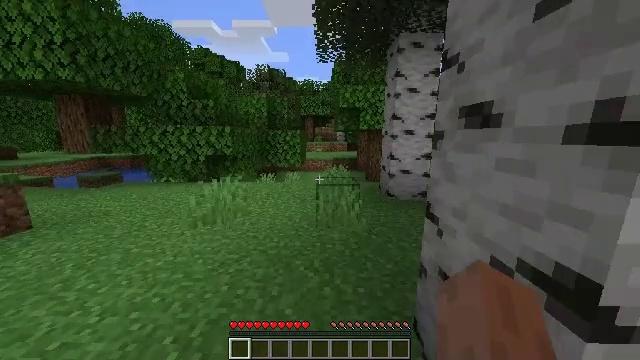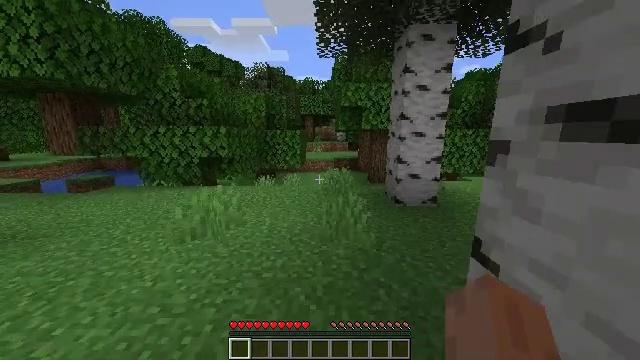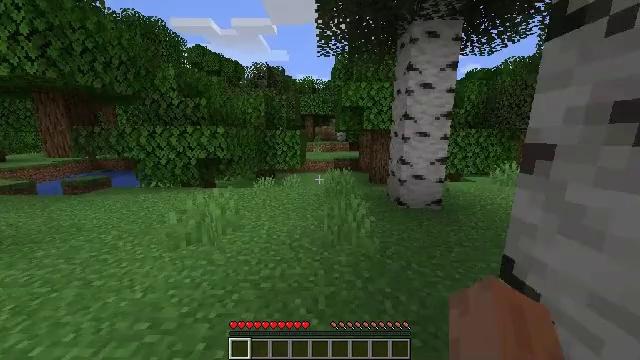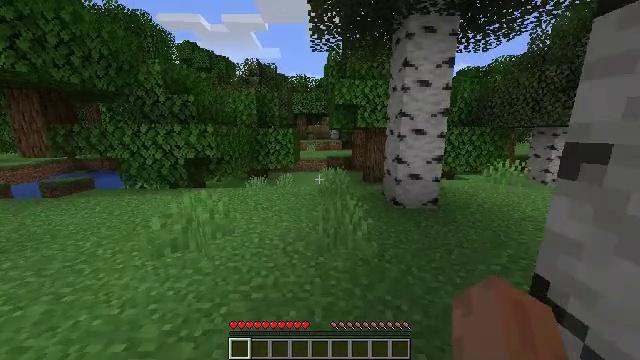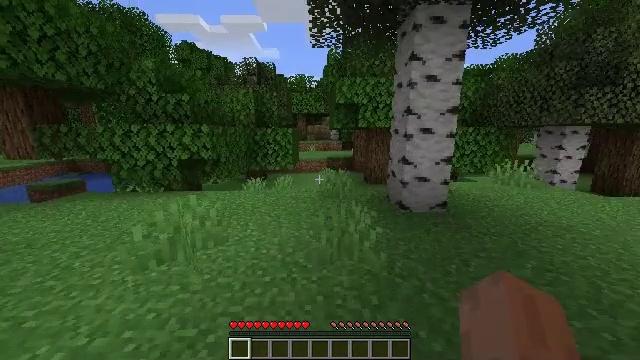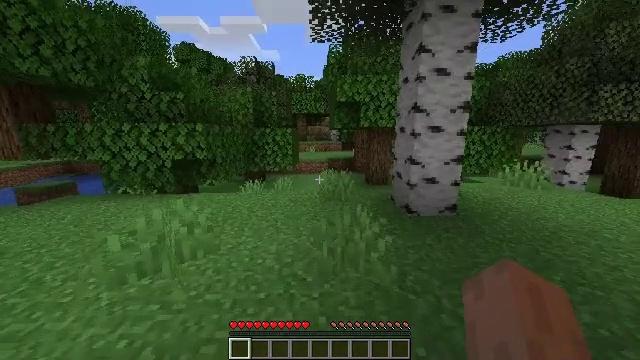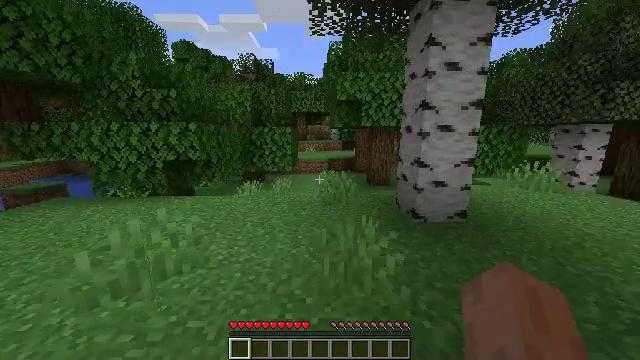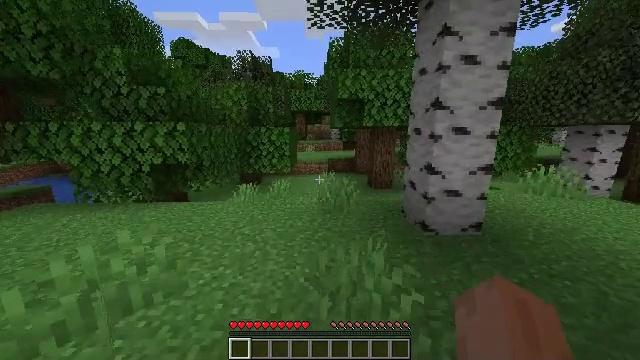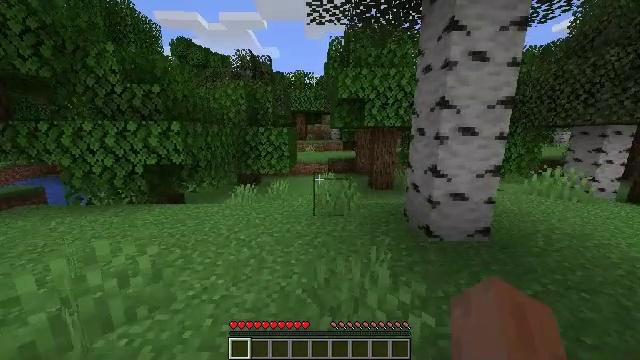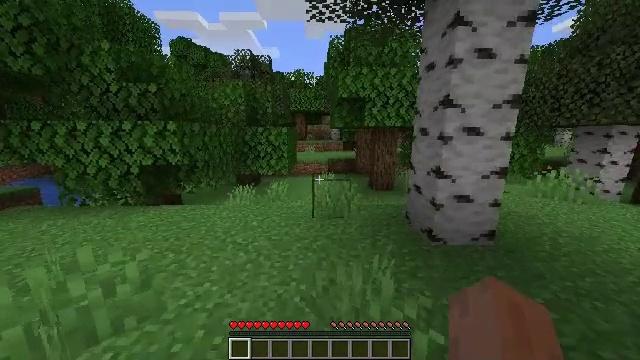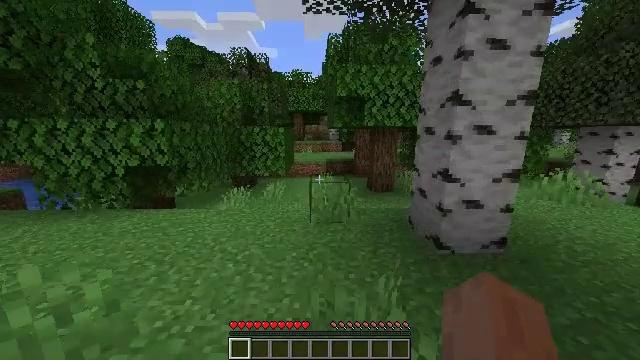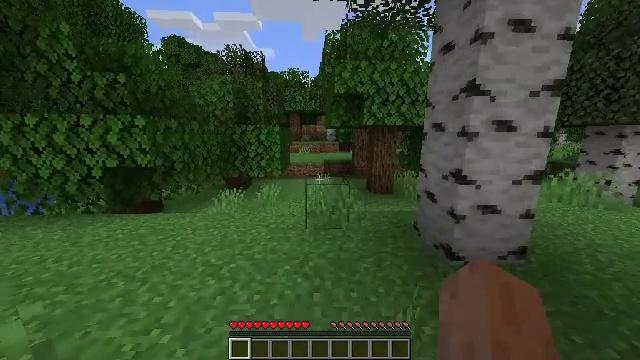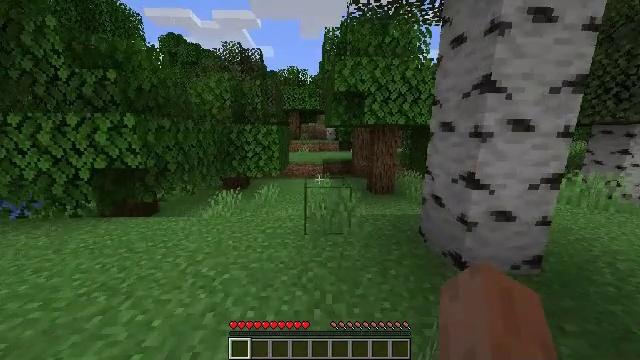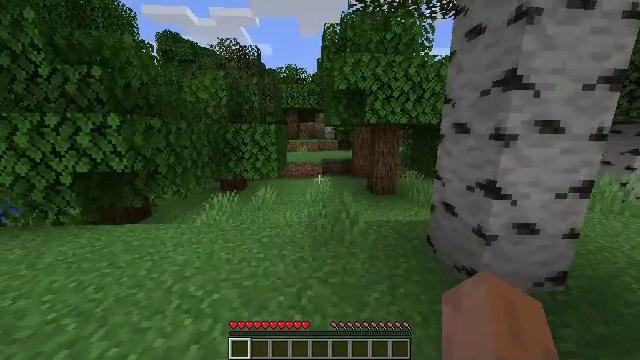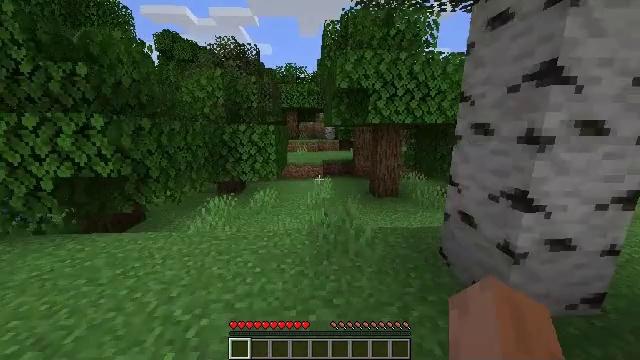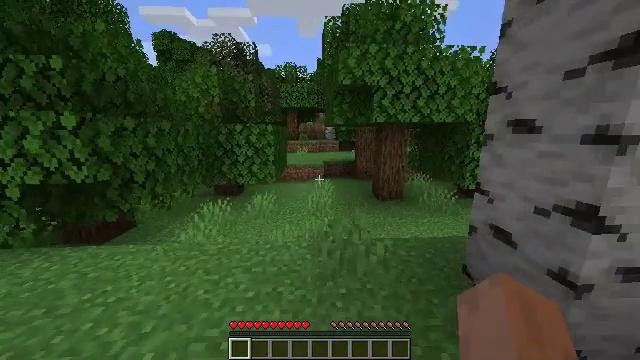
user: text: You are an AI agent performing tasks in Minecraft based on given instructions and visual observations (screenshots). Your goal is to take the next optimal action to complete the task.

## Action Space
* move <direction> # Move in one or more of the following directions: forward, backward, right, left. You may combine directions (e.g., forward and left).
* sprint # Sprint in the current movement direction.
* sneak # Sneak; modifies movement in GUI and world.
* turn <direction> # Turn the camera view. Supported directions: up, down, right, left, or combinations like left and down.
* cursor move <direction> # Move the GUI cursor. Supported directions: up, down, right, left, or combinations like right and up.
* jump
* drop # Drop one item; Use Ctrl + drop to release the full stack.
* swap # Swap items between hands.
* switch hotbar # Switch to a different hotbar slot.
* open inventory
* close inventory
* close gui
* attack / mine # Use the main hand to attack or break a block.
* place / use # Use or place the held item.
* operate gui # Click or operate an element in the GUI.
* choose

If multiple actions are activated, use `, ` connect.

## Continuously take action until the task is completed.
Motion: motion action
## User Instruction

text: Retrieve oak planks from the wooden block.
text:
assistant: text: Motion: move forward, attack / mine
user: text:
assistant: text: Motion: move forward, attack / mine
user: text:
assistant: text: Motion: move forward, turn right, attack / mine
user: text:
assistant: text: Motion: move forward, attack / mine
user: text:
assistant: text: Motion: move forward, attack / mine
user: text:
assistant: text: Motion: move forward, attack / mine
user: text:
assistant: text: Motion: move forward, attack / mine
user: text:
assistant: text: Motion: move forward, attack / mine
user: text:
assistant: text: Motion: move forward, attack / mine
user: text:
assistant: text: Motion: move forward, attack / mine
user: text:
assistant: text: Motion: move forward, attack / mine
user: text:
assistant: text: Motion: move forward, attack / mine
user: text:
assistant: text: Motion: move forward, attack / mine
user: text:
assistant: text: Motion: move forward, attack / mine
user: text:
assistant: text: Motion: move forward, attack / mine
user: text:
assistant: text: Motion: move forward, attack / mine
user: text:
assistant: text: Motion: move forward, attack / mine
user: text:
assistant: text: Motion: move forward, attack / mine
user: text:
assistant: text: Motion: move forward, attack / mine
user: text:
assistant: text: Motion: move forward, attack / mine
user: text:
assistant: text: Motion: move forward, attack / mine
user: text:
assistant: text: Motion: move forward, attack / mine
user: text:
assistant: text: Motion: move forward, attack / mine
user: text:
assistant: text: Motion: move forward, attack / mine
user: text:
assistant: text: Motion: move forward, attack / mine
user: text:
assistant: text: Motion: move forward, attack / mine
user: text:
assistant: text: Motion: move forward, attack / mine
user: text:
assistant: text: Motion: move forward, attack / mine, jump
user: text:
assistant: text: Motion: move forward, attack / mine, jump
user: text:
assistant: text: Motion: move forward, turn left, attack / mine, jump